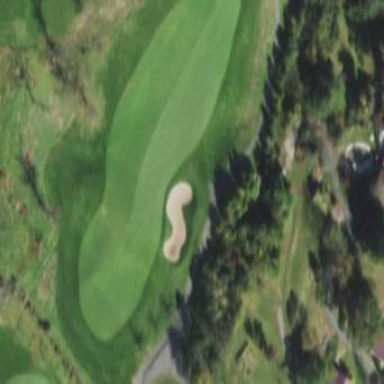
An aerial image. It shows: Scenic golf fairway.